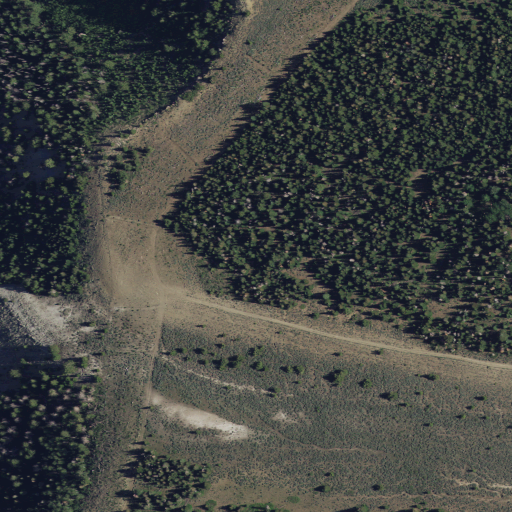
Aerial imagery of mountain in Utah named Mount Bartles containing evergreen forest, shrub, and open development